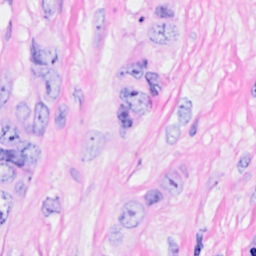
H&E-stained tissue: Breast